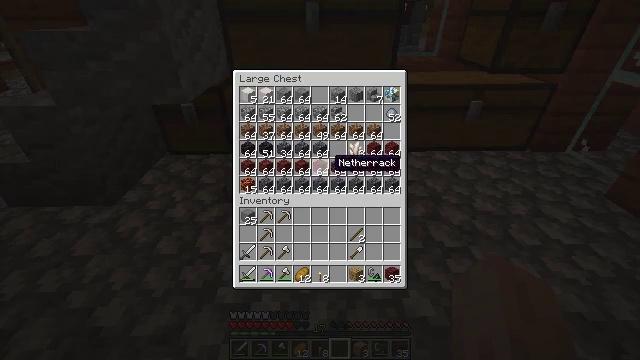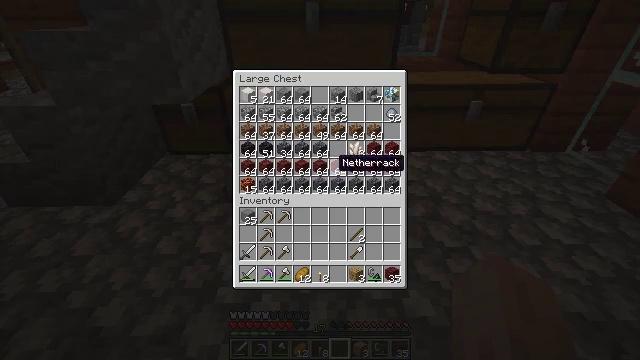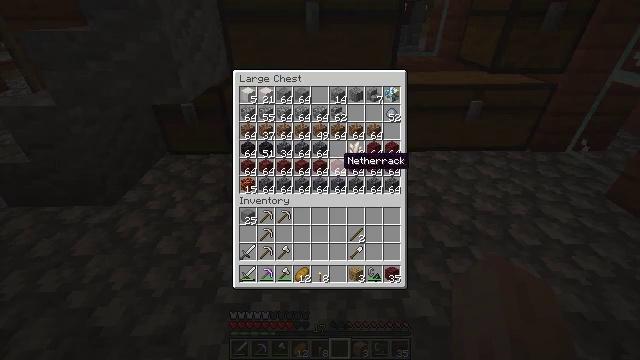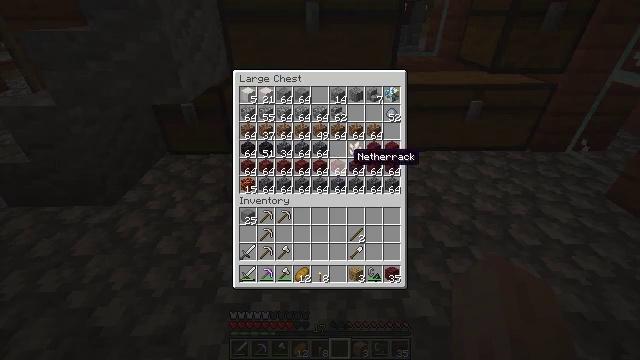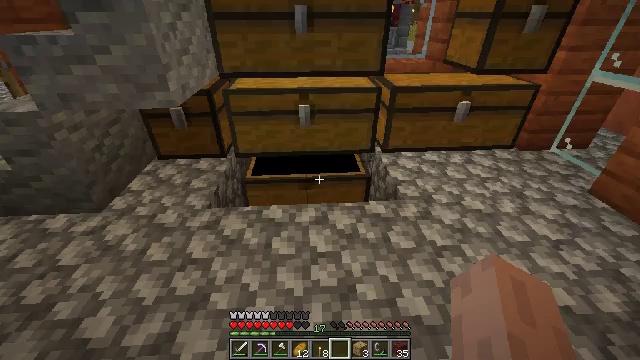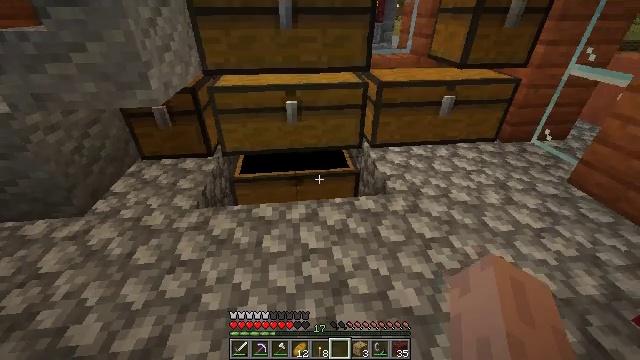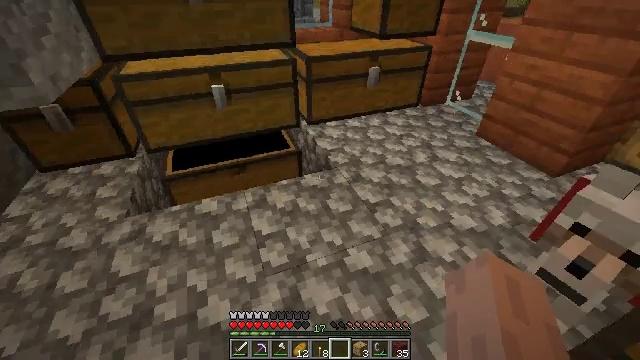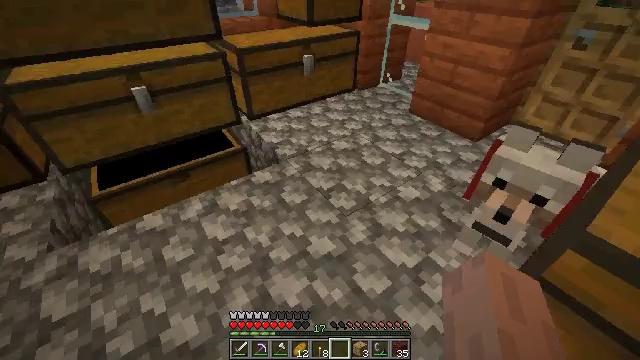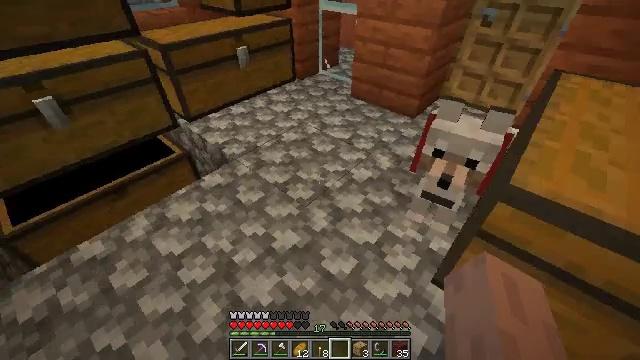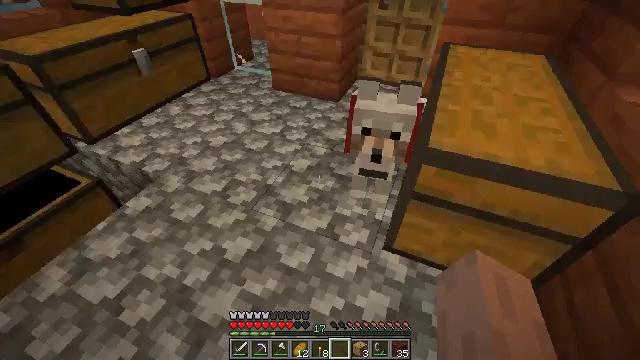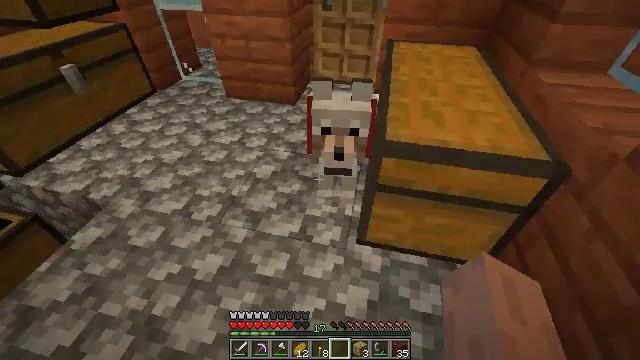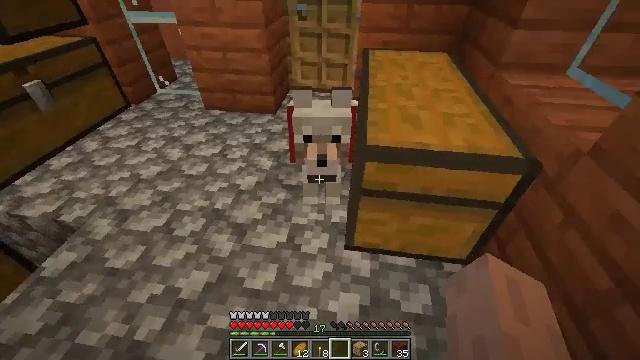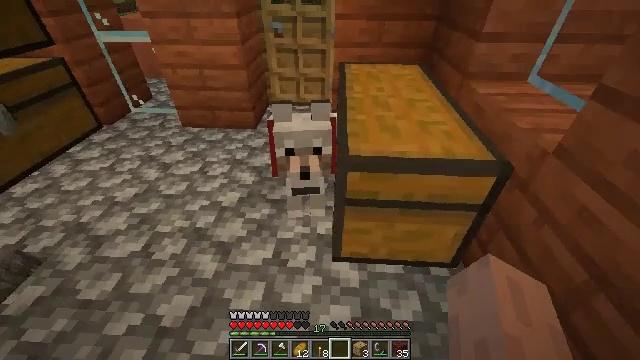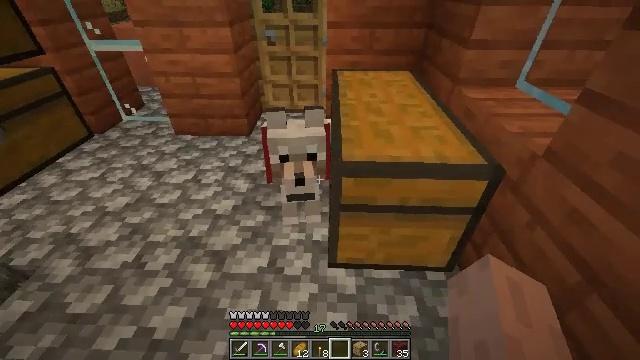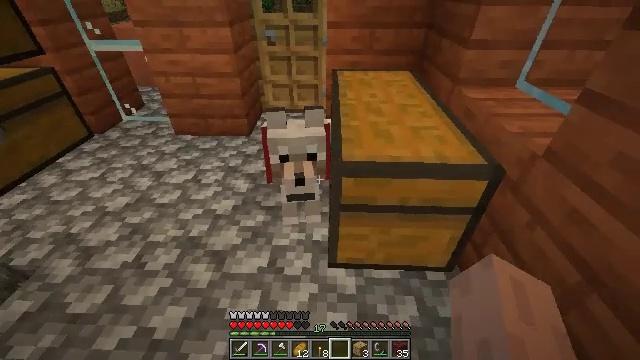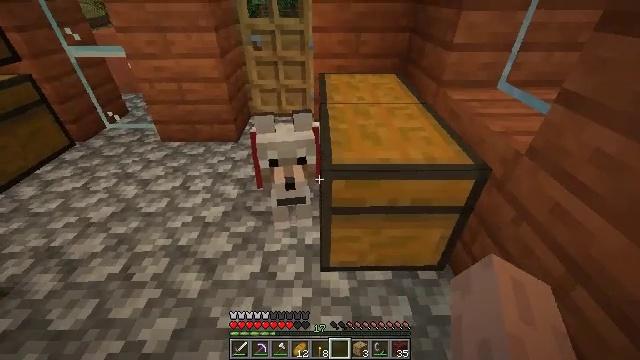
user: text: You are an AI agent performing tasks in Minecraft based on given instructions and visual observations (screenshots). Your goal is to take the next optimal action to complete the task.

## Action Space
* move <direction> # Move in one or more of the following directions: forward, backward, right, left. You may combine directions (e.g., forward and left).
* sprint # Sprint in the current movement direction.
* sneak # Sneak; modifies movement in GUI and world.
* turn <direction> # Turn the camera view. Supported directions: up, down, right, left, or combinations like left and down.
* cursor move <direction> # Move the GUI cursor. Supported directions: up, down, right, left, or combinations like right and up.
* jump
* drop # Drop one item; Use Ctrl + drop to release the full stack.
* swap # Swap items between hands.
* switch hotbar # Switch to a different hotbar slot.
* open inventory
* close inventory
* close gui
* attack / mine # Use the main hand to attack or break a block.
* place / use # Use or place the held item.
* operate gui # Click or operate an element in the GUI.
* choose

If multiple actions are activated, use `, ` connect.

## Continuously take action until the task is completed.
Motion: motion action
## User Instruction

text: Use 4 pieces of glowstone dust to create a glowstone.
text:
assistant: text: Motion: no_op
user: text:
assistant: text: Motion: no_op
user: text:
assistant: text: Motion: cursor move right
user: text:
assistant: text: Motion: cursor move right
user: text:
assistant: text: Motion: turn right, close gui
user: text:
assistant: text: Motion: turn right and down
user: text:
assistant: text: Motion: turn right and down
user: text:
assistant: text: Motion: turn right and down
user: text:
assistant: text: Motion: turn right and down
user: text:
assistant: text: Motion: turn right
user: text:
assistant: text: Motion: turn right and up
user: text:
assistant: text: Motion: turn right and up
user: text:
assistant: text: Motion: turn right and up
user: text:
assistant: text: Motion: no_op
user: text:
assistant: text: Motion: turn right
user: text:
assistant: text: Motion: use / place
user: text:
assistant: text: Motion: use / place
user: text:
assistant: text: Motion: use / place
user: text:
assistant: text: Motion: no_op
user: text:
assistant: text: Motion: no_op
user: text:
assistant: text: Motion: open gui
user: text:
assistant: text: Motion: no_op
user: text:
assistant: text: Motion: no_op
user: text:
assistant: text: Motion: cursor move right
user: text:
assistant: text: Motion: no_op
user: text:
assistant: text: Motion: no_op
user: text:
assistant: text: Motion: no_op
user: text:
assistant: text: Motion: no_op
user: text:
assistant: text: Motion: no_op
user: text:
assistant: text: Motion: cursor move right